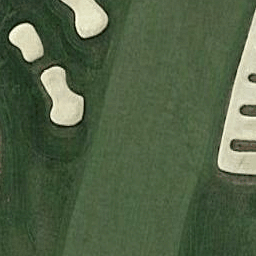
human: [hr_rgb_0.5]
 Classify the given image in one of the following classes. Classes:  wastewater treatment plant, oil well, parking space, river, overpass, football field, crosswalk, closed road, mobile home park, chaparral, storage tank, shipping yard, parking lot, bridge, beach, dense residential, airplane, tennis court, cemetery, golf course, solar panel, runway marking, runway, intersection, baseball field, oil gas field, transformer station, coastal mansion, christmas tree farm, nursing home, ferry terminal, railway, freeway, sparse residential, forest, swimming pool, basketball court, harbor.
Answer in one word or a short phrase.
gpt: golf course